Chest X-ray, PA view. Patient: 31 years old, sex F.
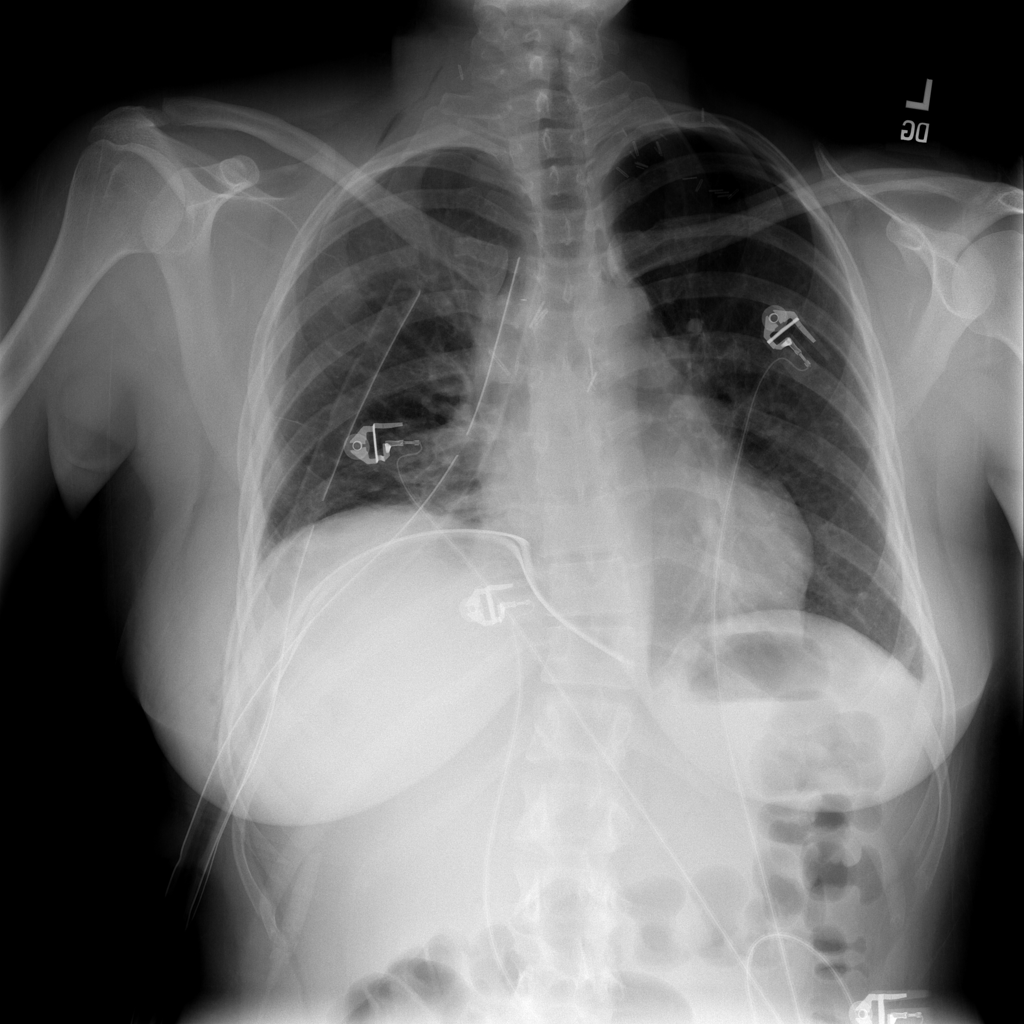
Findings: Infiltration, Pneumothorax